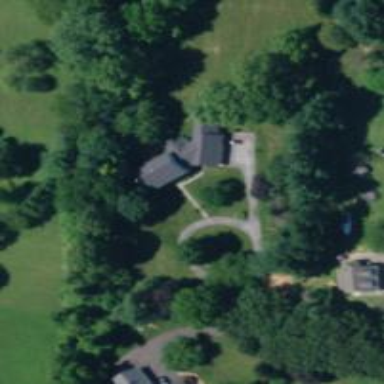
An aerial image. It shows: Driveway.